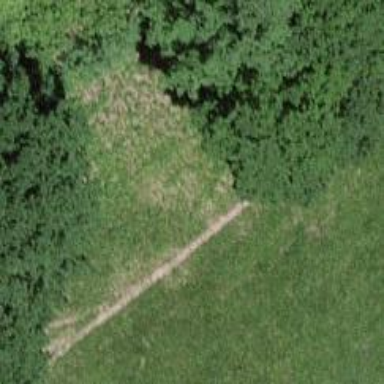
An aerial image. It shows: Unpaved path.